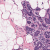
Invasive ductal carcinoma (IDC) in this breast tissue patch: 0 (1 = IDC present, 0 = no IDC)